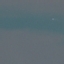
Land use / land cover class: SeaLake